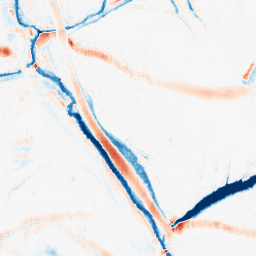
Category: morphological
Decomposition family: morphological_ellipse
Decomposition parameters: operation: average
width: 20
height: 10
Upsampling method: sinc_blackman
Upsampling parameters: scale: 8
kernel_size: 16
Upsampling scale: 8